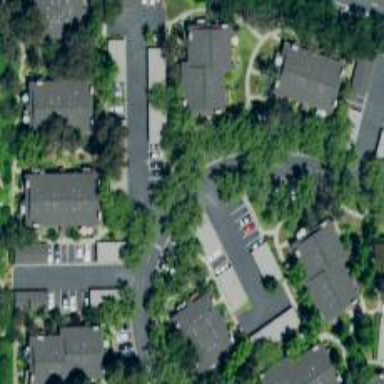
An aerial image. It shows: Parking space.